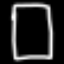
Label: square